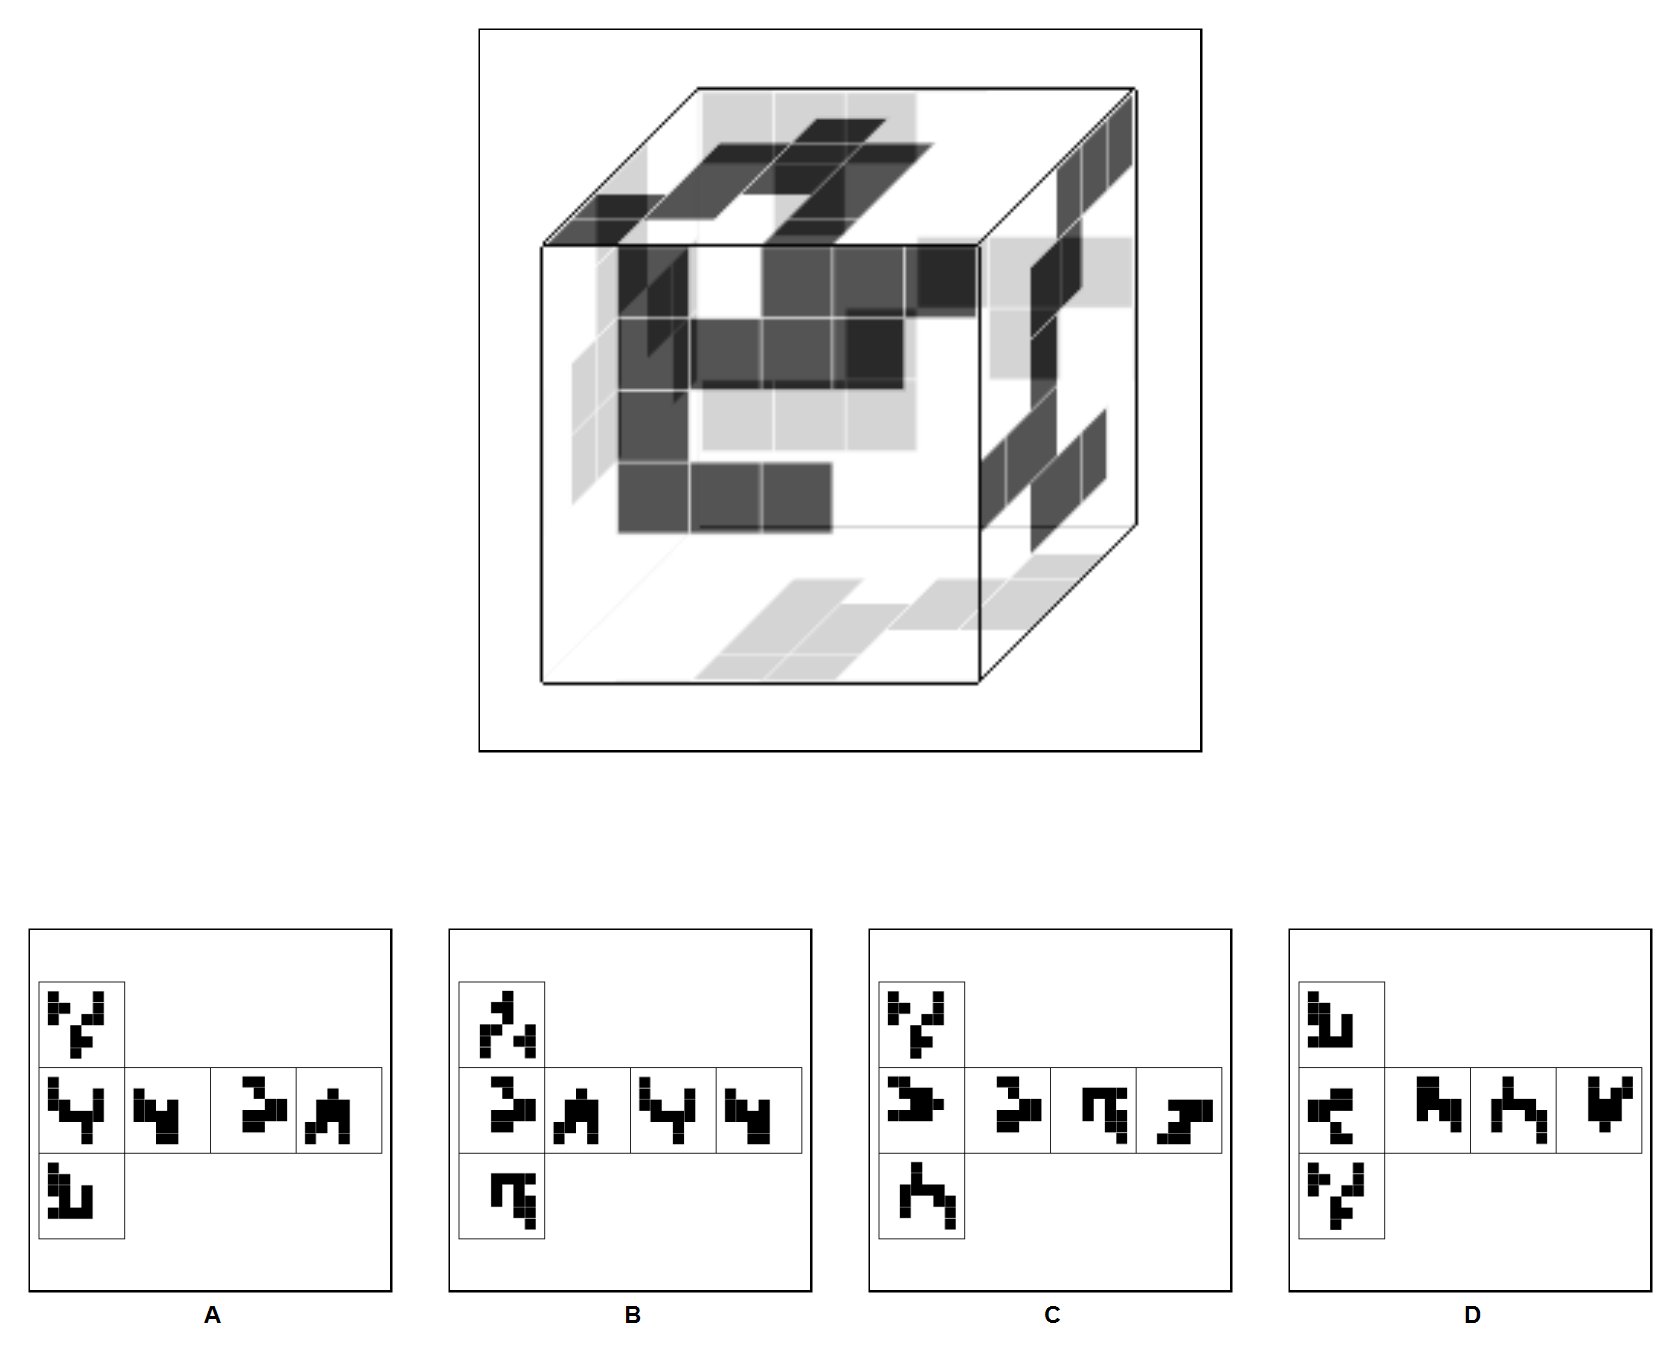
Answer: C